Question: I'm trying to add Spinner to ActionBar and getting this error right in xml file:
'''
Element spinner must be declared
'''

I'm confused. The problem solution must be simple but I can't really realize how to solve it..
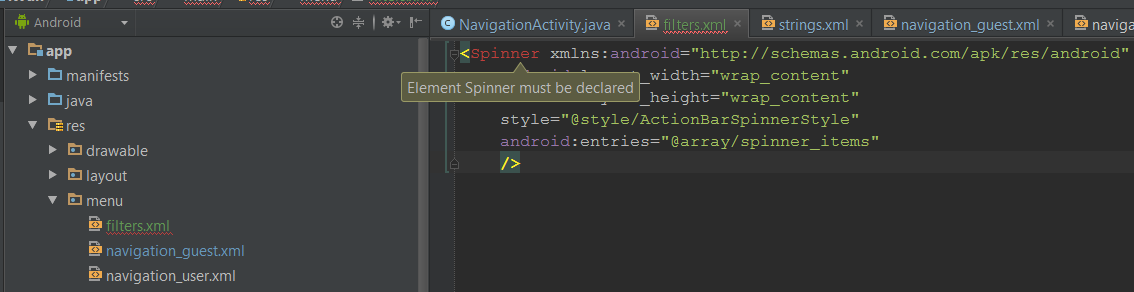
Answer: It looks like you are trying to put a 'Spinner' in your menu XML. Views such as Spinners are not valid elements in menus.
If you intent to inflate this layout and use it in an Activity or Fragment, you should move this file to '/layouts'. If you are actually trying to get a Spinner in your ActionBar, I recommend reading the <URL> documentation.
In your Activity's 'onCreate()' you will need to call 'setNavigationMode(NAVIGATION_MODE_LIST)', then 'actionBar.setListNavigationCallbacks(mSpinnerAdapter, mNavigationCallback)', passing in a 'SpinnerAdapter' and an 'ActionBar.OnNavigationListener'.